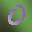
Label: 0